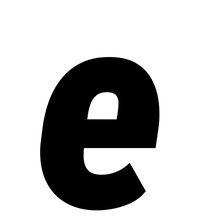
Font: Roboto-Italic_Condensed_Black_Italic